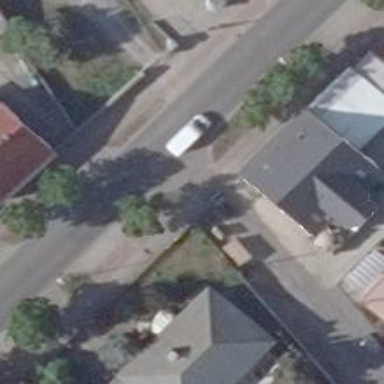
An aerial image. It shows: Residential road.